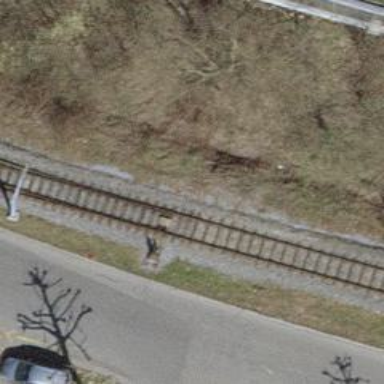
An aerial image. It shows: Railway switch.